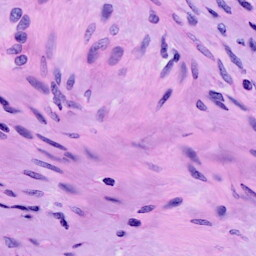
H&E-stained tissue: Cervix